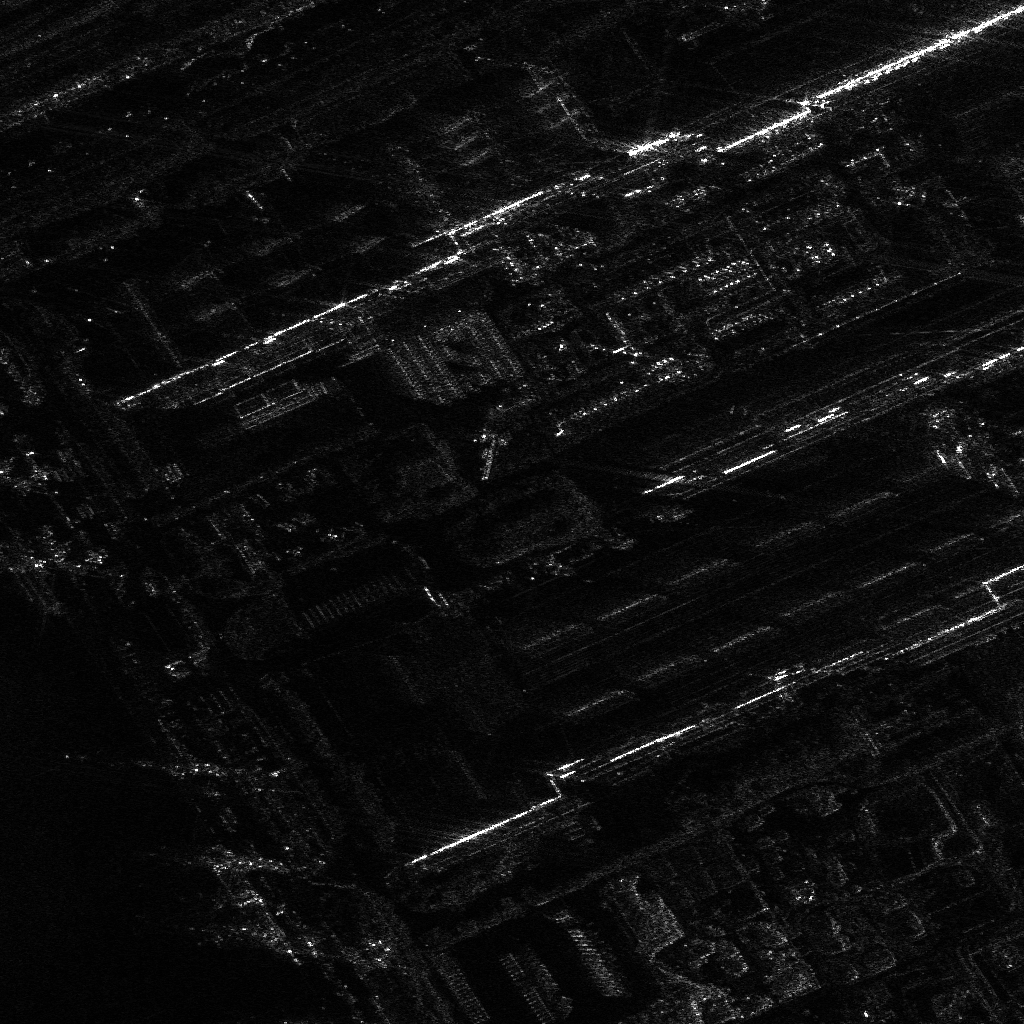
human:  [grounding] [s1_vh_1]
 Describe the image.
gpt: In the satellite image, there is  <ref>1 small ore-oil </ref> <box>[[17, 87, 30, 90, 61]]</box> located at bottom left.